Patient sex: F
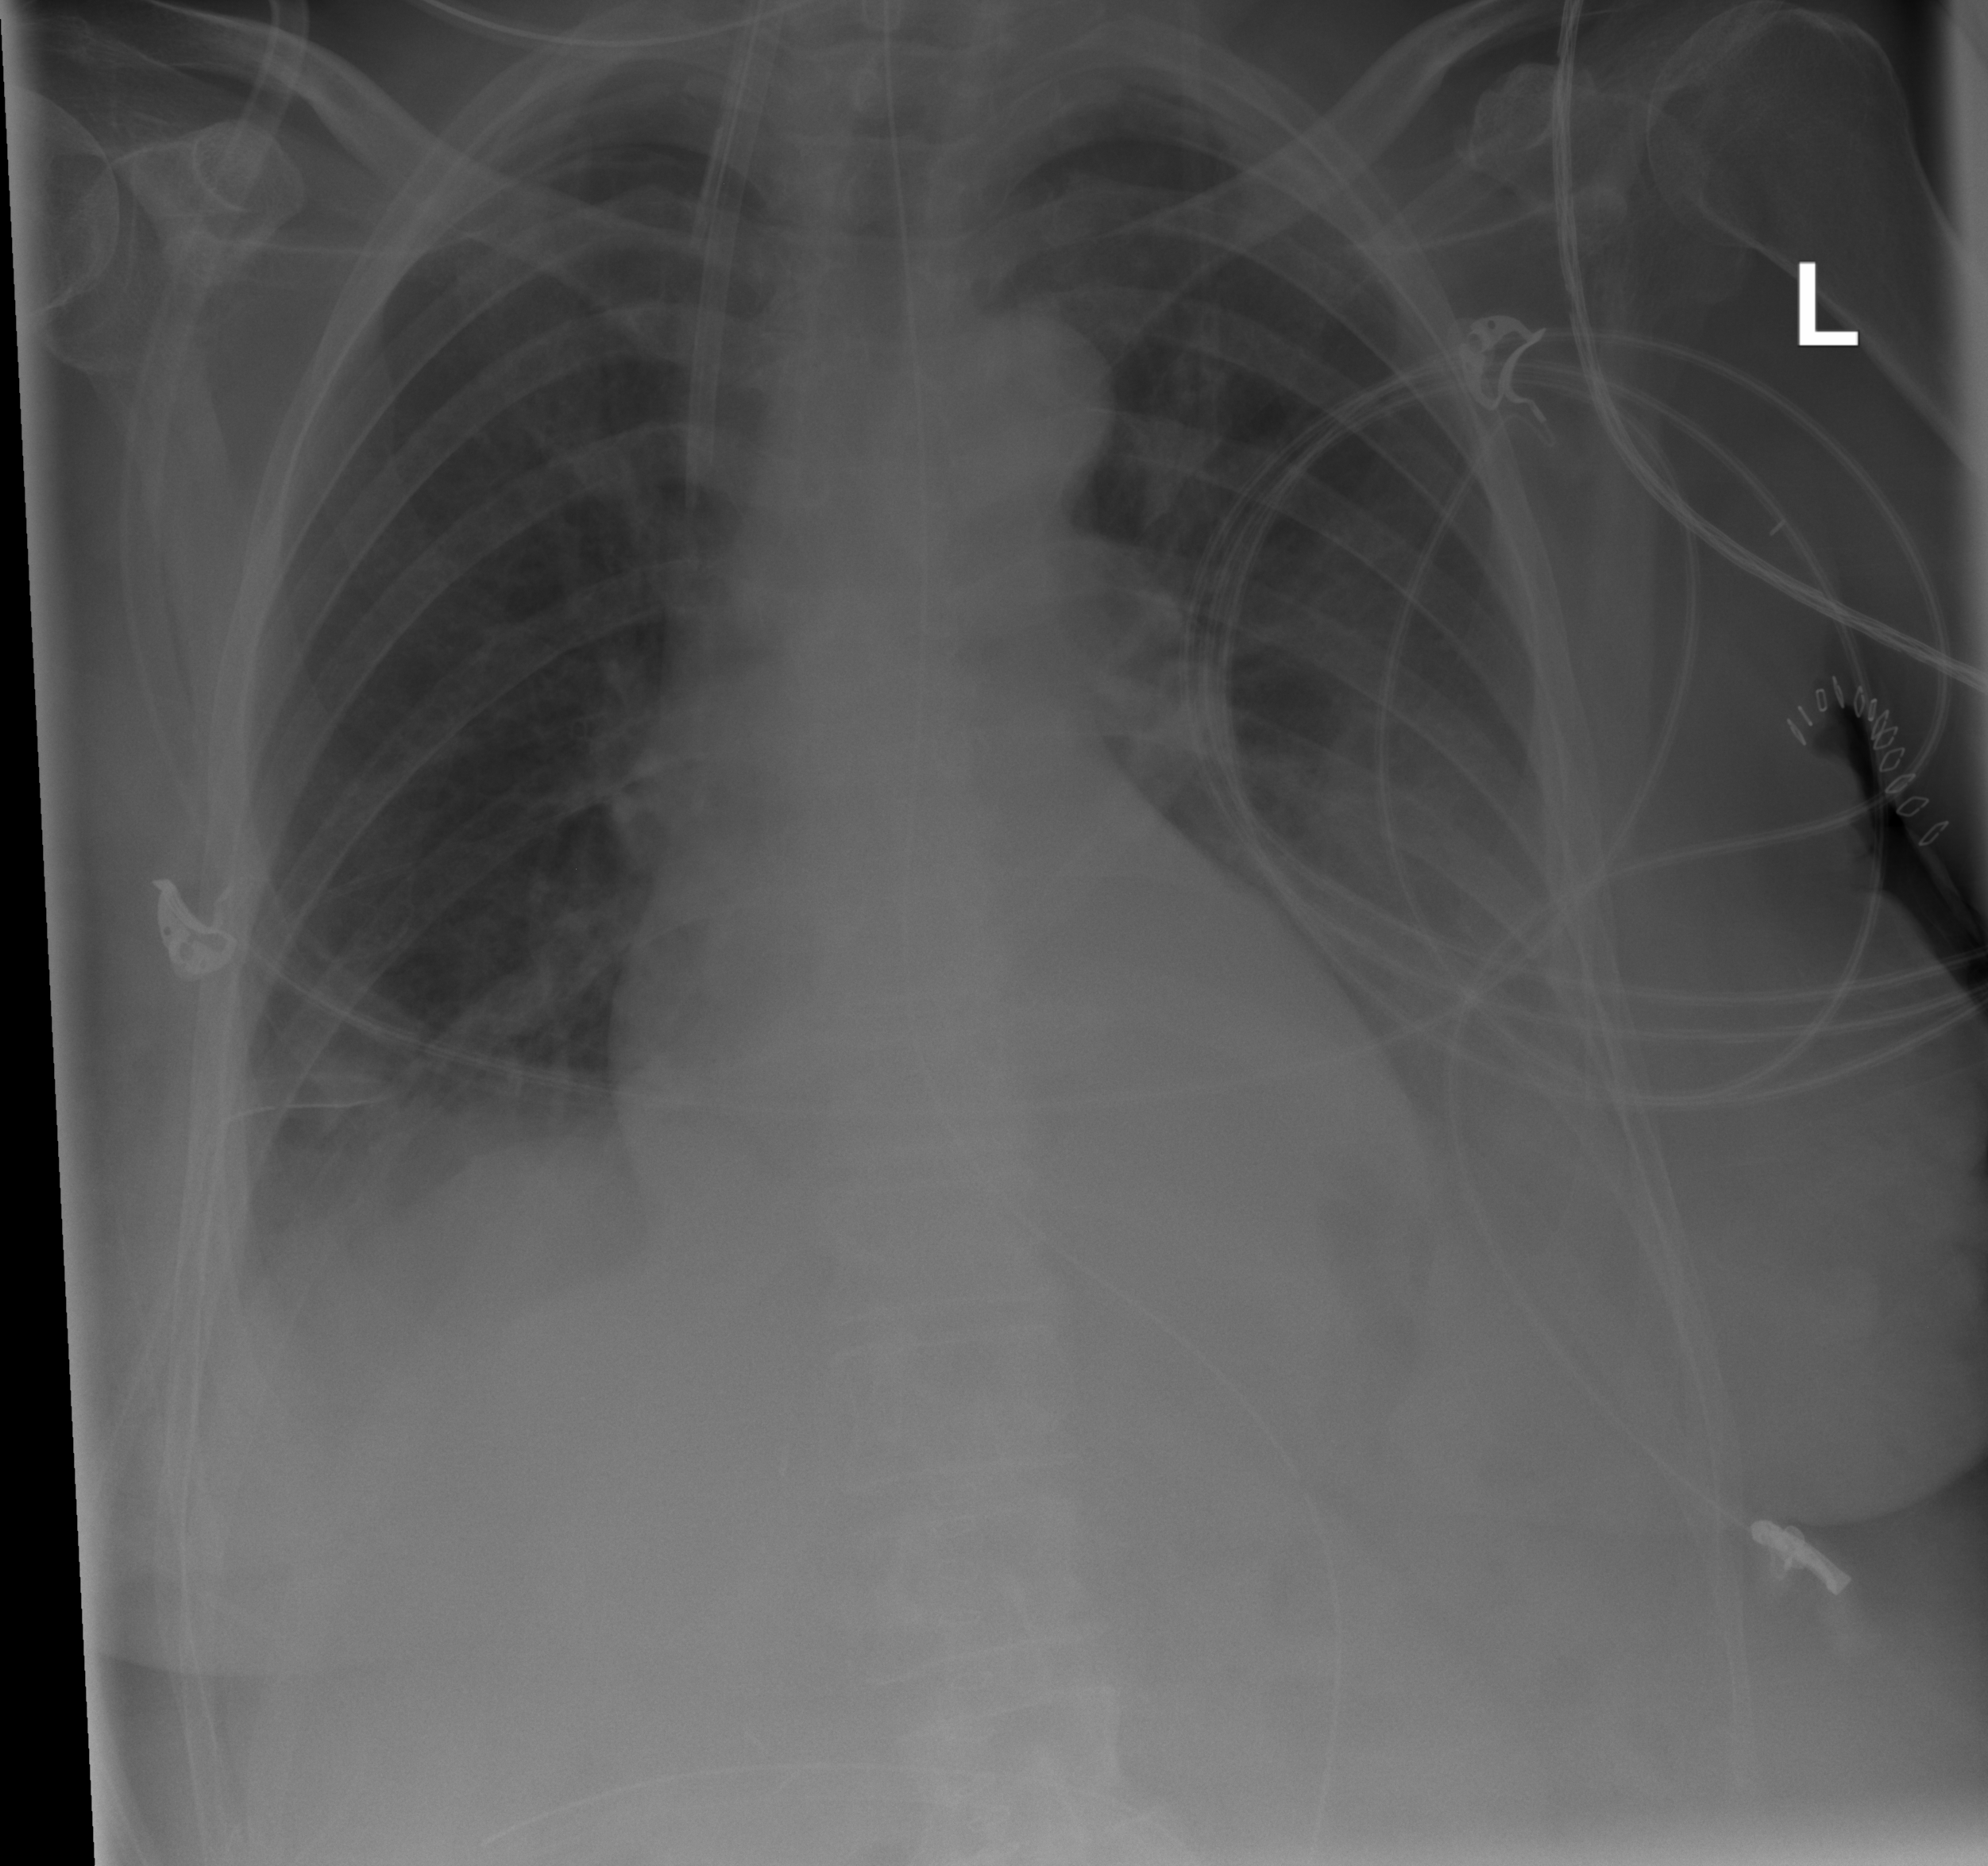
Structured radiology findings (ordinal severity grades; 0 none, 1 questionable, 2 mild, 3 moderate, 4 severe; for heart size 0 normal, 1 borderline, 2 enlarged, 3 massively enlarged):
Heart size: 0
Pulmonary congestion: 0
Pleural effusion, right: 2
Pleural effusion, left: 2
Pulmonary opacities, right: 0
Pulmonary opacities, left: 0
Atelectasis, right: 2
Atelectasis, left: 2